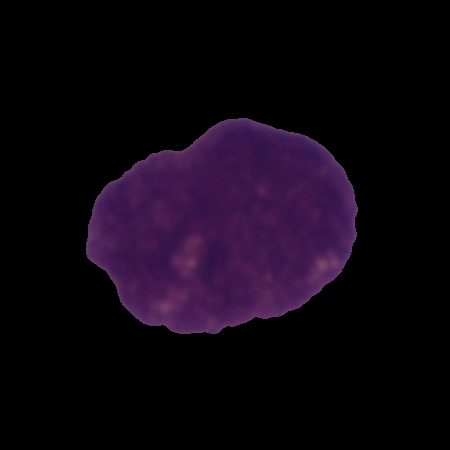
Label: cancer